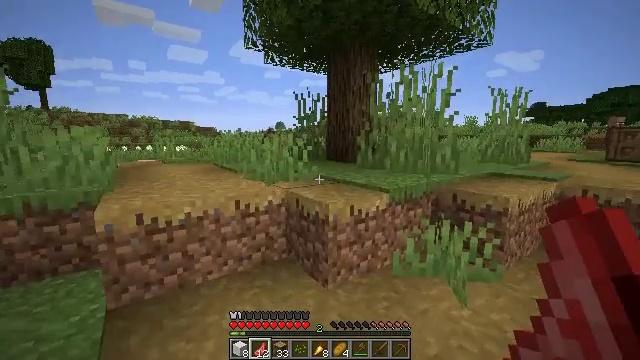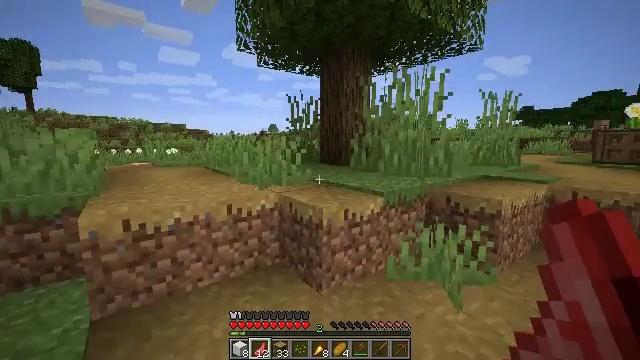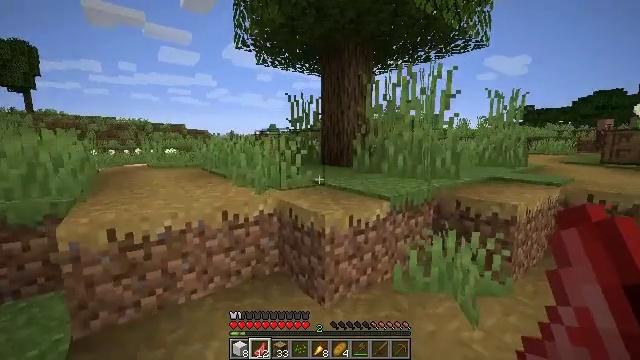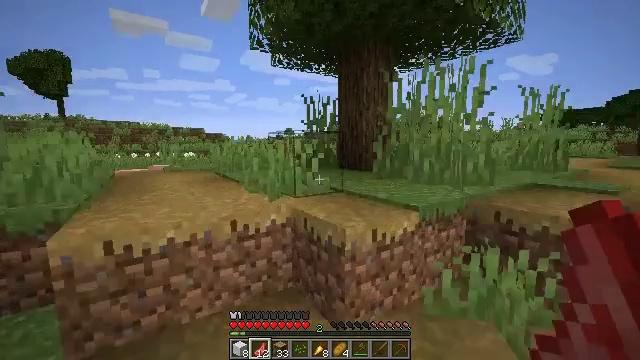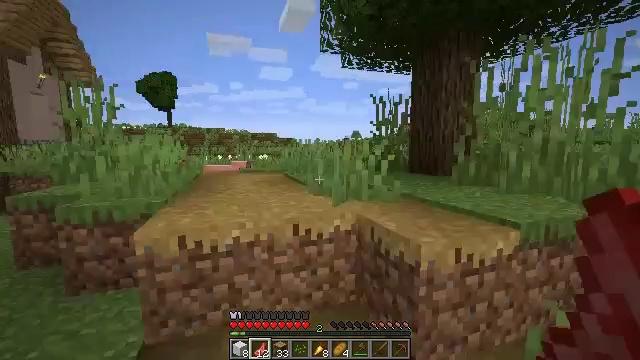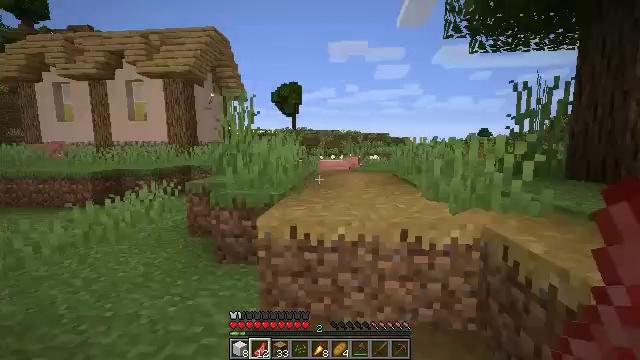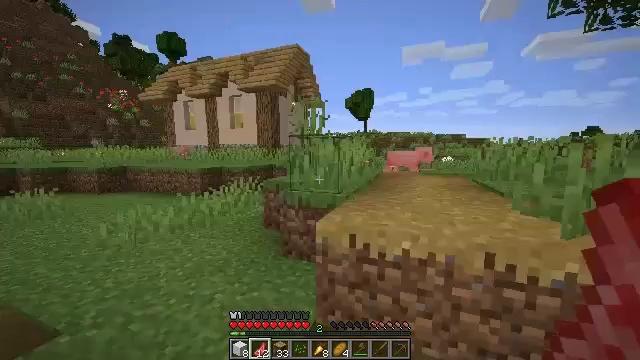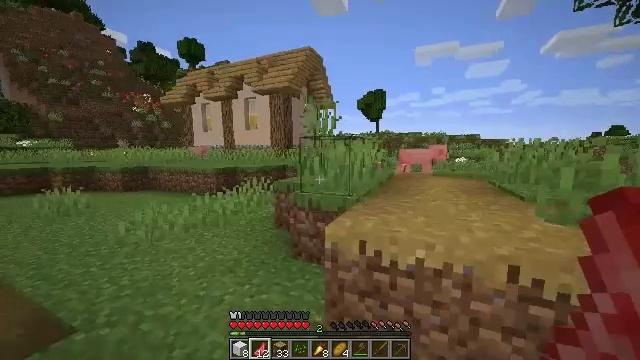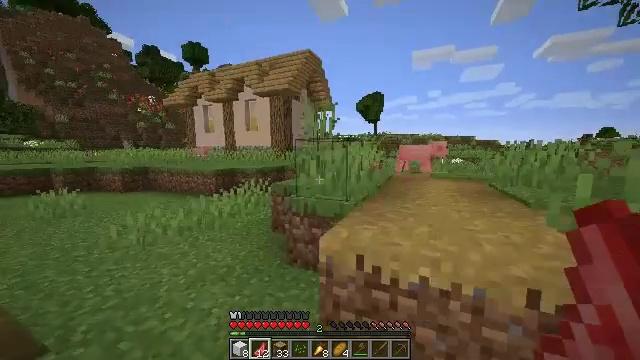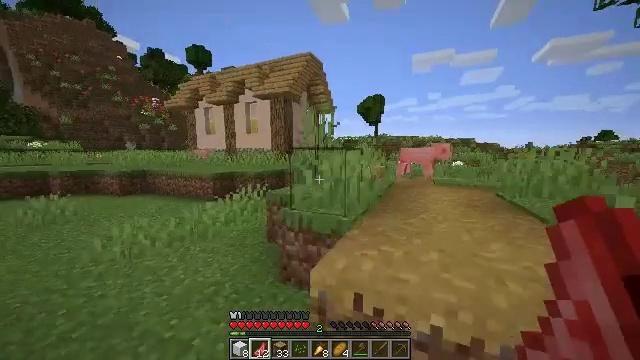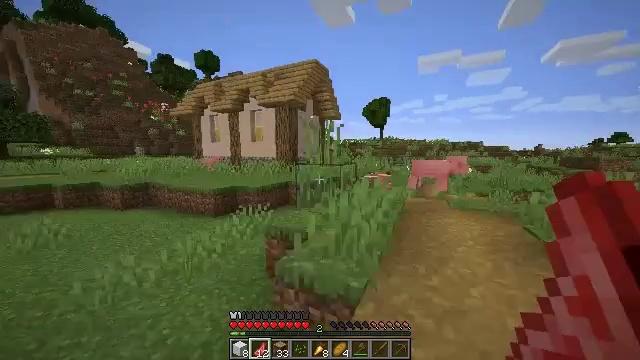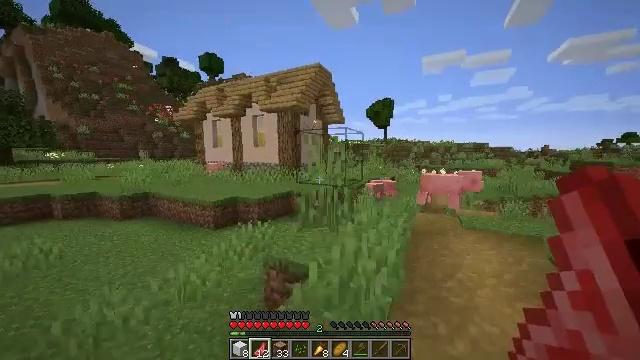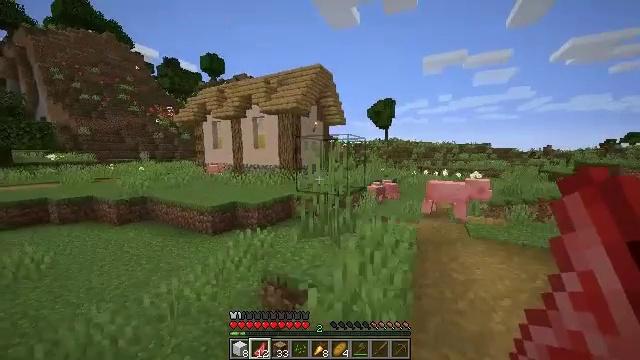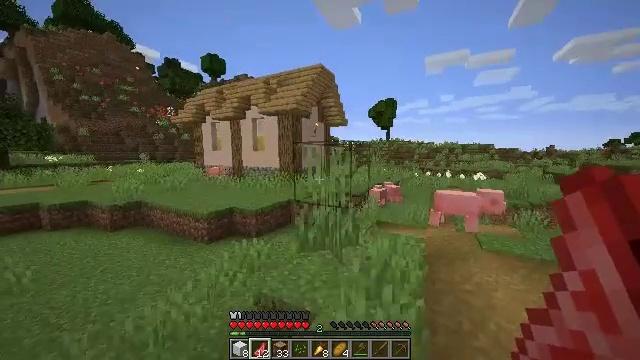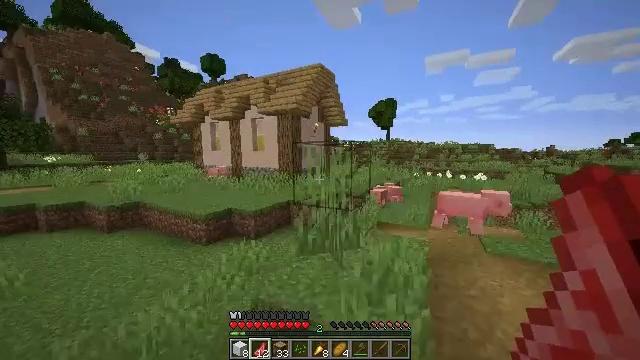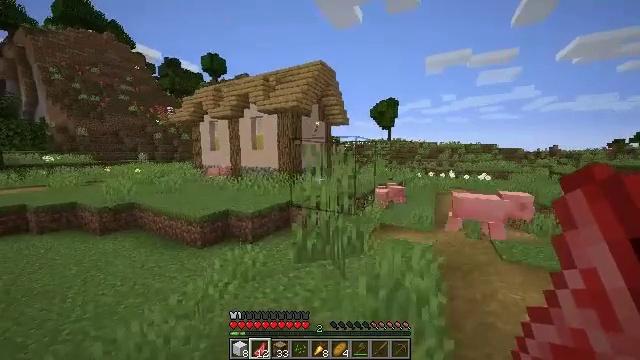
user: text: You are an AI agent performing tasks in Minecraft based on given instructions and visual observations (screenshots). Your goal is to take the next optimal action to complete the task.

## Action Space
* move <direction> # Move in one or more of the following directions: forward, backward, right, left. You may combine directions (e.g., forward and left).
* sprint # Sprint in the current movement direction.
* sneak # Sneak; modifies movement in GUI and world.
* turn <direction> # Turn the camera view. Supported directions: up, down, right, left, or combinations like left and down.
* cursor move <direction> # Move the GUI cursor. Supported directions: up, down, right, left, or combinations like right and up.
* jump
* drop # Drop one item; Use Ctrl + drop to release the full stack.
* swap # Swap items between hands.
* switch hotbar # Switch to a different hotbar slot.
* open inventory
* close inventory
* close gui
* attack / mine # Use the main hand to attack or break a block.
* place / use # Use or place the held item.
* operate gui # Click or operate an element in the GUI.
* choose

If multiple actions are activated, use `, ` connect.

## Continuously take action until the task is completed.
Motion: motion action
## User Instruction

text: Mine the brewing stand from your base.
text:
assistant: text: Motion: move forward, turn right
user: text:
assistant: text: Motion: move forward
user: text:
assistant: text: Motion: move forward, turn left
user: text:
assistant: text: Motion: move forward, turn left
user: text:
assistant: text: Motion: move forward, sprint, turn left
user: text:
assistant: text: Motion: move forward, sprint, turn left
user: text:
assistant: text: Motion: move forward, sprint, turn left
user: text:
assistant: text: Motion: move forward
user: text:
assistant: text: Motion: move forward, jump
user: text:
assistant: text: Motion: move forward, turn left, jump
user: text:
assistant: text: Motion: move forward, jump
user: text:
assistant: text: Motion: move forward, jump
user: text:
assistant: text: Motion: move forward, jump
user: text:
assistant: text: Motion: move forward, jump
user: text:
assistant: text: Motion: move forward, jump
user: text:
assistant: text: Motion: move forward, jump
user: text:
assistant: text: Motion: move forward, jump
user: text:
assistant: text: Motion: move forward, jump
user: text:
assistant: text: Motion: move forward, jump
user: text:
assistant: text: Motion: move forward, turn left, jump
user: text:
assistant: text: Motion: move forward, turn left, jump
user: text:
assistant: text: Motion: move forward, turn left, jump
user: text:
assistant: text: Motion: move forward, jump
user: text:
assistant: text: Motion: move forward, jump
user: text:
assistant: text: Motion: move forward, jump
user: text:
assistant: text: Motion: move forward, turn right, jump
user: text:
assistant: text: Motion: move forward, turn right and up, jump
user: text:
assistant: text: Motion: move forward, turn right and up, jump
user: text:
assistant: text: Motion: move forward, turn right
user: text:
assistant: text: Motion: move forward, turn right